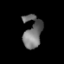
Tissue: lung
Cell type: Endothelial cells
Senescence score: 0.5582
Nuclear area (px): 575
Mean DAPI intensity: 112.499